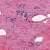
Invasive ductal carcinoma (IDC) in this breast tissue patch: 0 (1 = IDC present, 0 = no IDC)